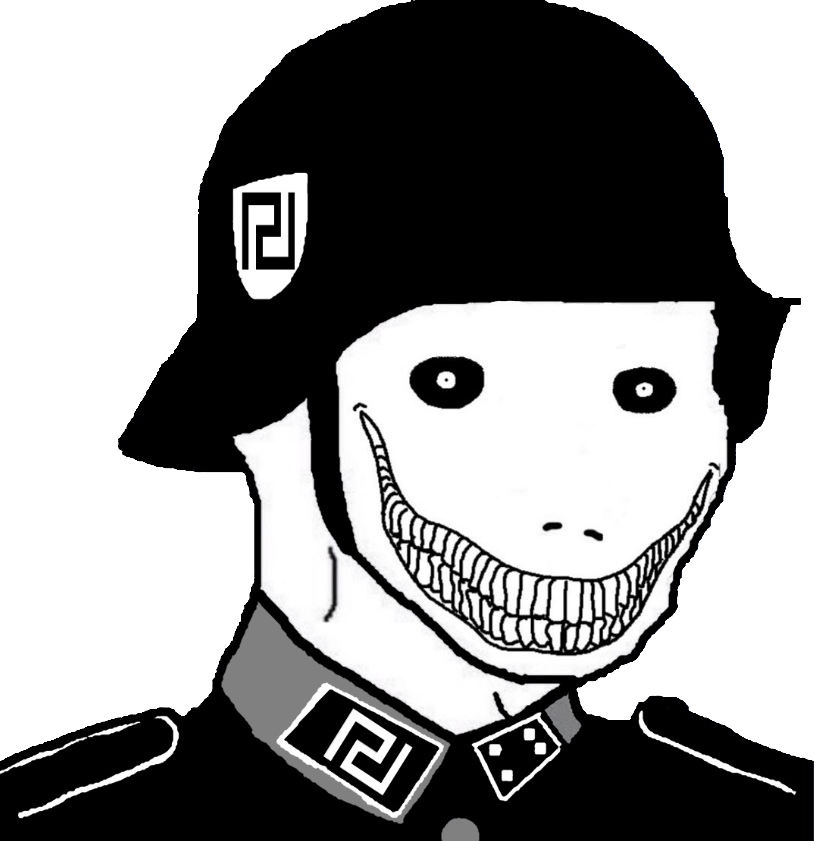
Label: 5_Oomer